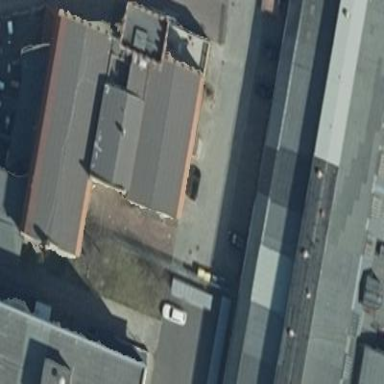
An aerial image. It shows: Cinema building.